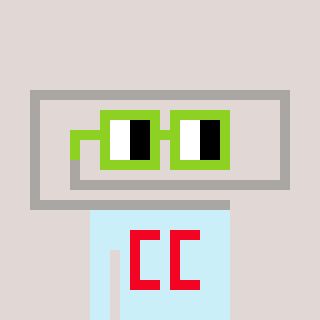
a pixel art character with square light green glasses, a paperclip-shaped head and a cold-colored body on a warm background